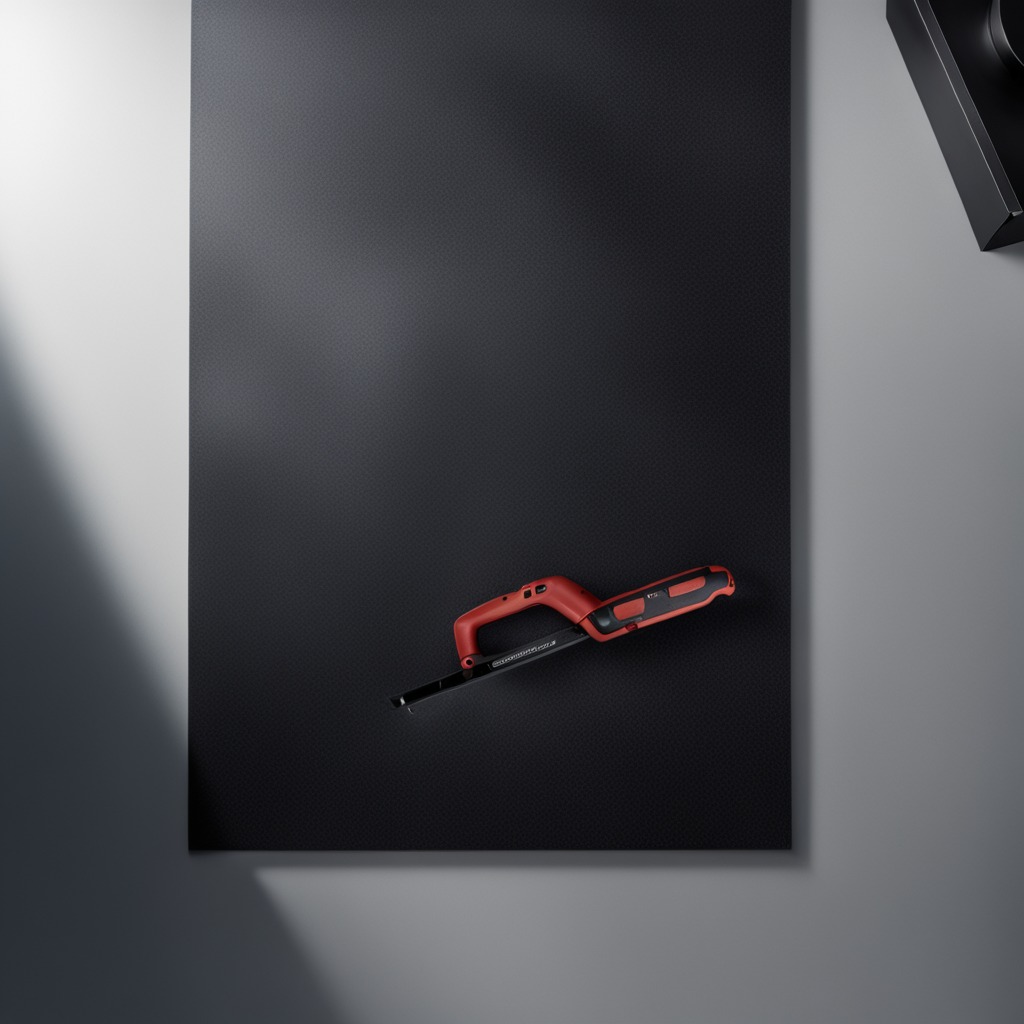
A metal saw is lying on a clean granite tabletop covered with a black rubber mat inside a workshop under bright overhead lighting crisp shadows high clarity worn but beneath the mat.